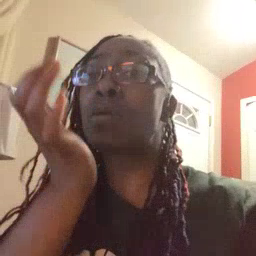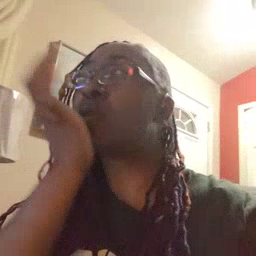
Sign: grass